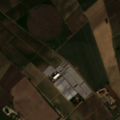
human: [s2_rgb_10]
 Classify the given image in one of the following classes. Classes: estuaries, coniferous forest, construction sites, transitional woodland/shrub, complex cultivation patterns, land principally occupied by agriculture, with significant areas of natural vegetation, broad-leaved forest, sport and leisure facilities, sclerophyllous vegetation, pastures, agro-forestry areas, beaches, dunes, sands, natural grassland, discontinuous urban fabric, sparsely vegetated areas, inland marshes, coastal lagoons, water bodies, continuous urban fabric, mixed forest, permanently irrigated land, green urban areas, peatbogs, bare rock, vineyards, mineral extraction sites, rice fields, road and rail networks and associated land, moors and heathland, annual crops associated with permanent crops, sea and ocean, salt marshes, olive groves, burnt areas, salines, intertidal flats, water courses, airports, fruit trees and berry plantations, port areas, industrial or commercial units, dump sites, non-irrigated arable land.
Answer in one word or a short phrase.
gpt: industrial or commercial units, permanently irrigated land, vineyards, complex cultivation patterns